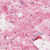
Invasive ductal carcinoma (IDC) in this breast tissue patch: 0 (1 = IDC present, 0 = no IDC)